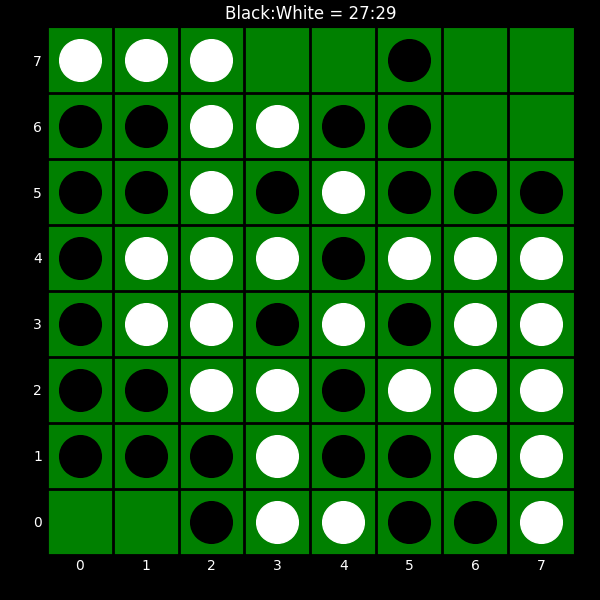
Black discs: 27
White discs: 29